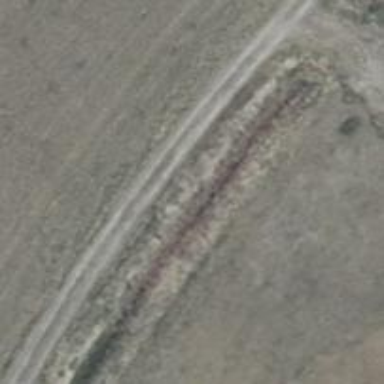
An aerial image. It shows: Track road with grass surface.